Question:
This happened after adding dropdown boxes and spinners. The text is a little off, on some too far too the left, on others the vertical space isn't uniform. Anyone have a similar issue or solution?
Note: The text on the left side is to show that it doesn't line up, but because off my work, it's purpously cut off.
Here's the code
'''
test[iii].spinner = tki.Spinbox(frame, from_=0, to=test[iii].maxVal)
test[iii].spinner.grid(row=iii, column = 1)
test[iii].spinner.delete(0,"end")
test[iii].spinner.insert(0,test[iii].minVal)
tki.Label(frame,text=test[iii].label).grid(sticky = "W", row=iii, column = 0)
tki.Label(frame,text=" Mission Number: ").grid(sticky = "W", row=iii, column = 2)
test[iii].spinner = tki.Spinbox(frame, from_=0, to=999999999)
test[iii].spinner.grid(row=iii, column = 3)
tki.Label(frame,text=test[iii].label).grid(sticky = "W", row=iii, column = 0)
tki.Label(frame,text=test[iii].comment).grid(sticky = "W", row=iii, column = 2)
'''
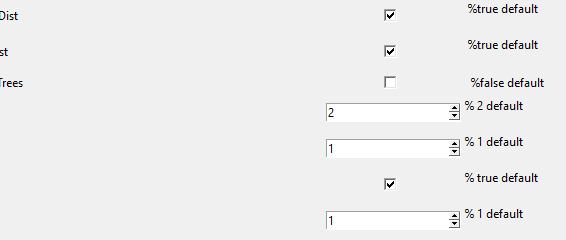
Answer: I'm assuming you are using '.grid()'. I have not tested this yet, however if you use
'.grid(row=row, column=column, sticky=W)'
it should work.